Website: walmart
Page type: billing-address
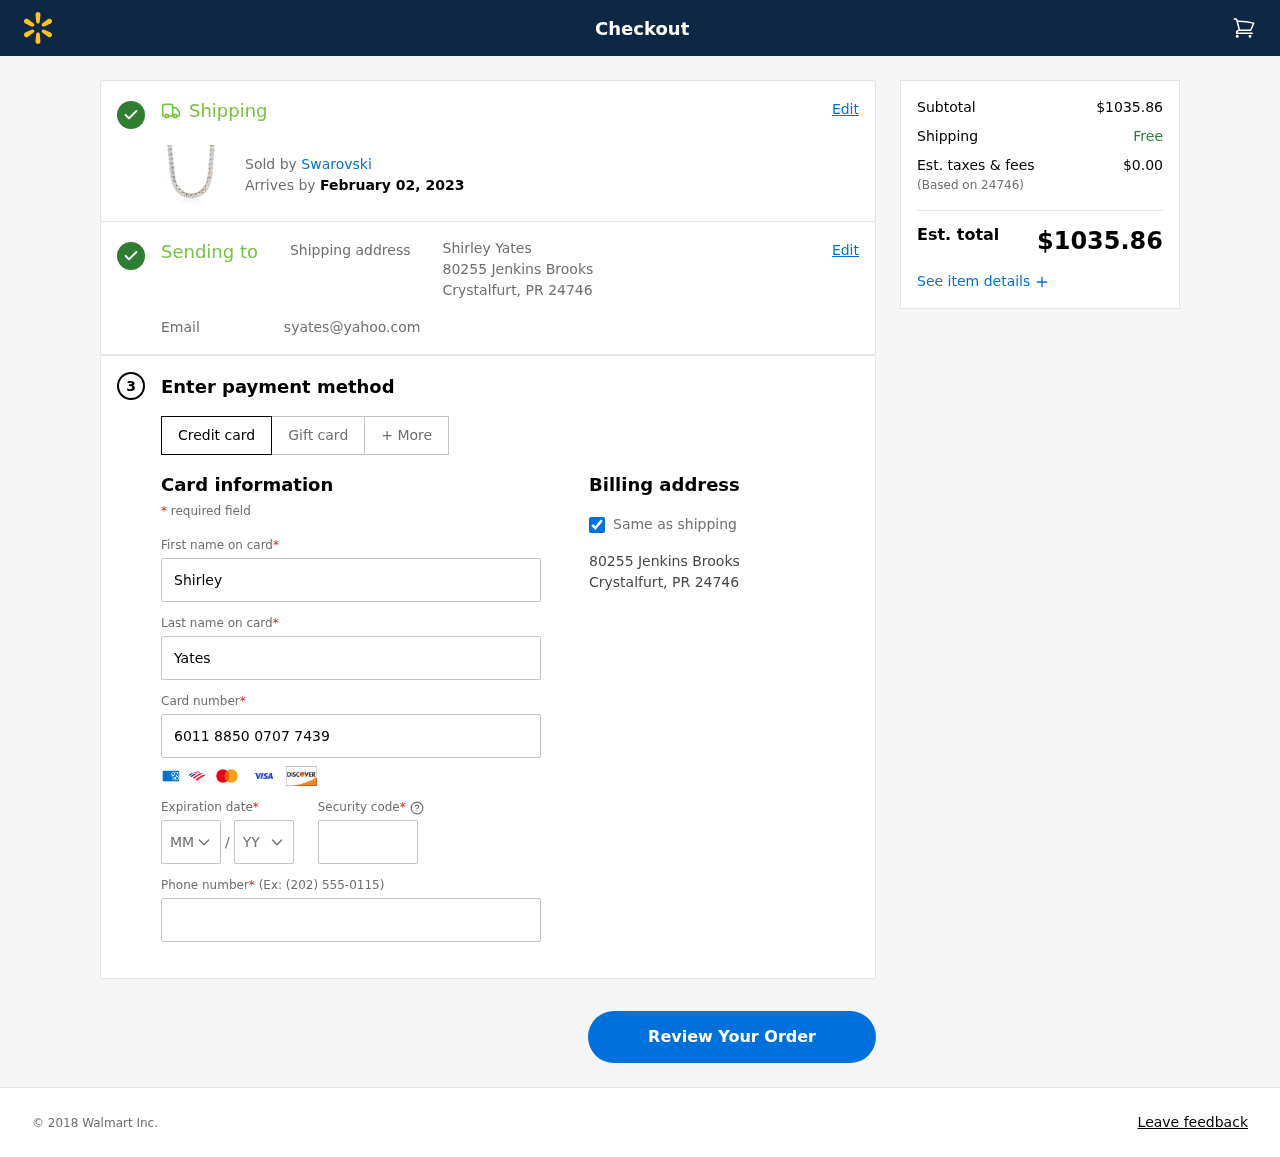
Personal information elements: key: PII_CARD_CVV
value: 727
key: PII_CARD_EXPIRY_MONTH
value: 04
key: PII_CARD_EXPIRY_YEAR
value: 28
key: PII_CARD_NUMBER
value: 6011 8850 0707 7439
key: PII_CITY_STATE_ZIP
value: Crystalfurt, PR 24746
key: PII_EMAIL
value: syates@yahoo.com
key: PII_FIRSTNAME
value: Shirley
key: PII_FULLNAME
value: Shirley Yates
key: PII_LASTNAME
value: Yates
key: PII_PHONE
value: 3554483037
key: PII_POSTCODE
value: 24746
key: PII_STREET
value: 80255 Jenkins Brooks
Product elements: key: PRODUCT1_BRAND
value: Swarovski
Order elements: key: ORDER_DELIVERY_DATE
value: February 02, 2023
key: ORDER_SUBTOTAL
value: $1035.86
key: ORDER_TAX
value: $0.00
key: ORDER_TOTAL
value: $1035.86